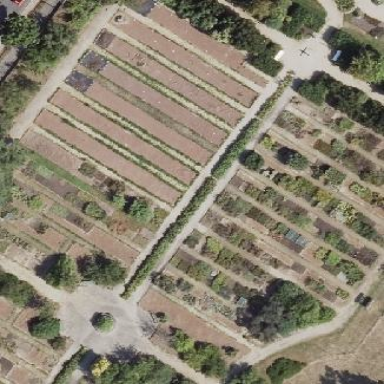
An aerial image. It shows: Flowerbed.